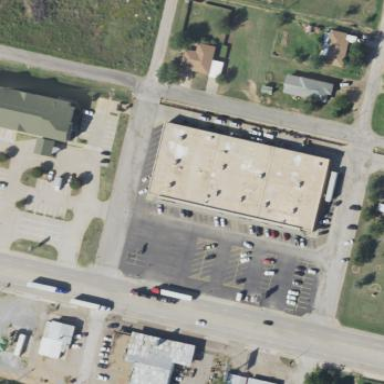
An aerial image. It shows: Supermarket located in building.